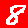
Digit: 8